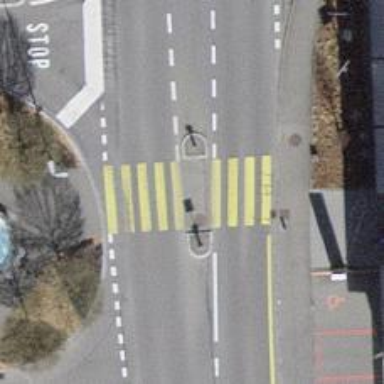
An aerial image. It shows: Marked crossing on footway.